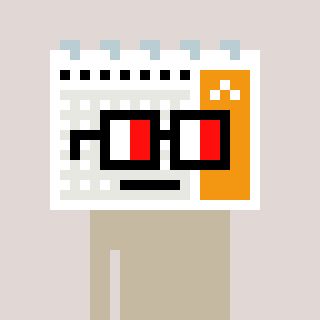
a pixel art character with square glasses with black frames and red eyes, a calendar-shaped head and a redpinkish-colored body on a warm background